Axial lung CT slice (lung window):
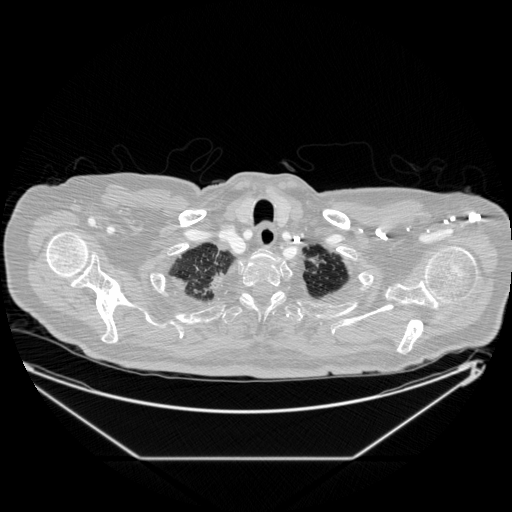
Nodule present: no